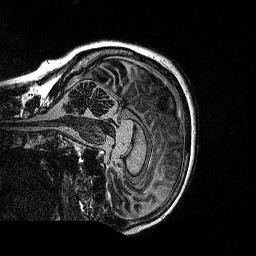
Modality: MP2RAGE
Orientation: sagittal
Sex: female
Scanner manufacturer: siemens
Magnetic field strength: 3 T
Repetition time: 5 s
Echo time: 0.00292 s